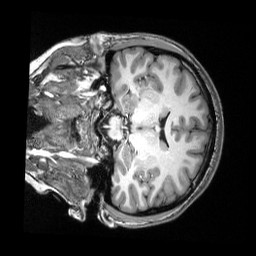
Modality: T1w
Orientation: coronal